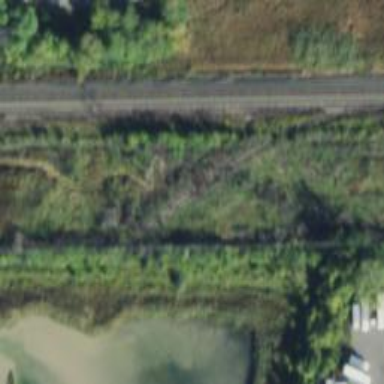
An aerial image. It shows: Disused railway spur line.